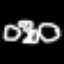
Label: pants